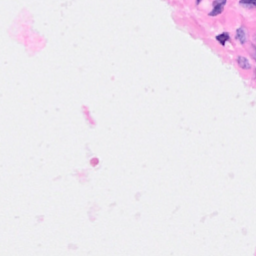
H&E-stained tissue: Breast